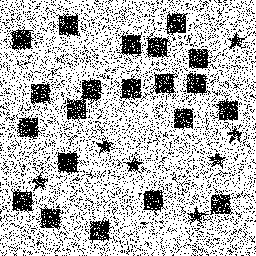
Squares: 21
Triangles: 0
Stars: 7
Total shapes: 28